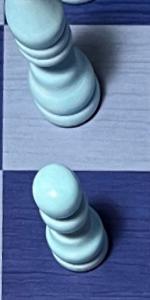
Label: Pawn_White